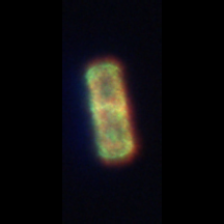
Taxon: Guinardia
Group: Diatoms